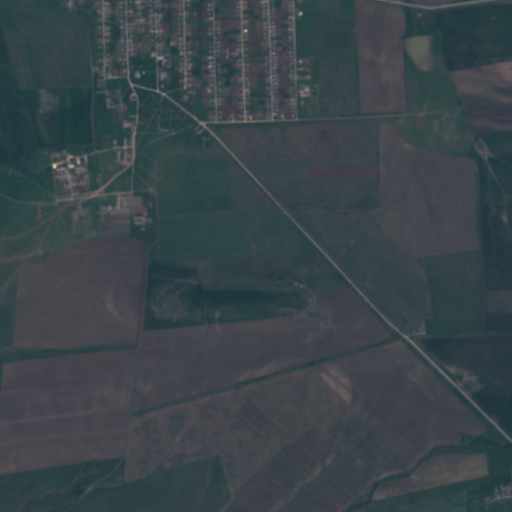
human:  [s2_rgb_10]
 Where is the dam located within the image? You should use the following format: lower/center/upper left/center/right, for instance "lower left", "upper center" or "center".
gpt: The dam is located in the upper right of the image.
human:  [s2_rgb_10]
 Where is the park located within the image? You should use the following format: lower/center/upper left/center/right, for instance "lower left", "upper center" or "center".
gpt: The park is located in the upper left of the image.
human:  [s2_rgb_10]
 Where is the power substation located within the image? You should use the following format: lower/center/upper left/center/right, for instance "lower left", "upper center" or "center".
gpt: The power substation is located in the center left of the image.
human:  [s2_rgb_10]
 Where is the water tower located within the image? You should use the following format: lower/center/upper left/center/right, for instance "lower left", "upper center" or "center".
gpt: The water tower is located in the upper left of the image.
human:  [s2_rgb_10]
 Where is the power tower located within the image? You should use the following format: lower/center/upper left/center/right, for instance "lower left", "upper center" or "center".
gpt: There is no power tower in the image.